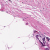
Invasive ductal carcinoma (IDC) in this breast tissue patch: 0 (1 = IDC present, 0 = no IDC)